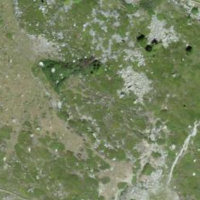
EUNIS habitat code: 26
Species observed at this site:
Cyaniris semiargus